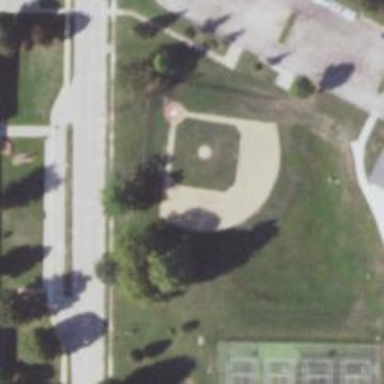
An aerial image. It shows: Softball pitch for leisure and sport activities.